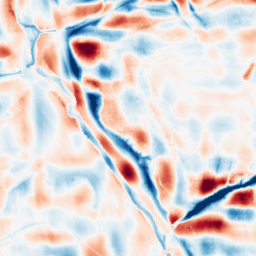
Category: wavelet
Decomposition family: wavelet_dwt
Decomposition parameters: wavelet: db4
level: 5
Upsampling method: cubic_catmull_rom
Upsampling parameters: scale: 2
Upsampling scale: 2